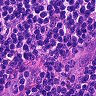
Metastatic tissue present: no